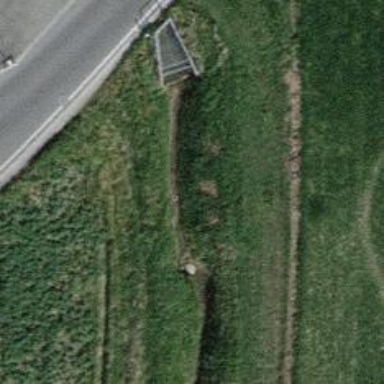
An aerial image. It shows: Ditch in the surroundings.